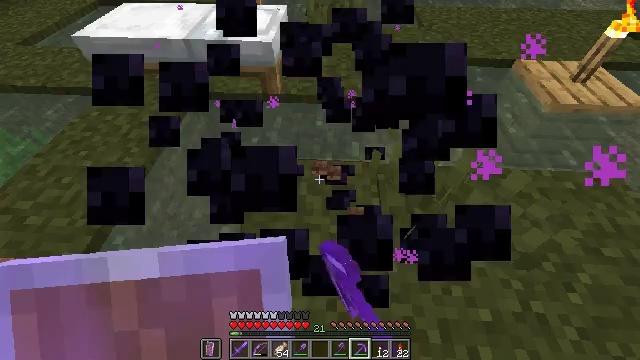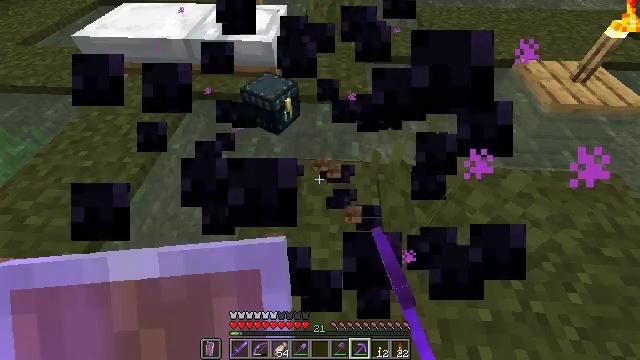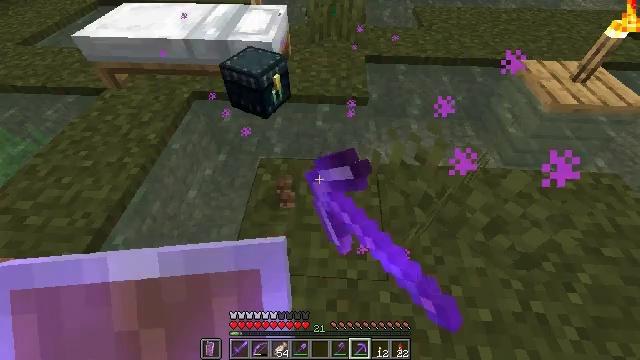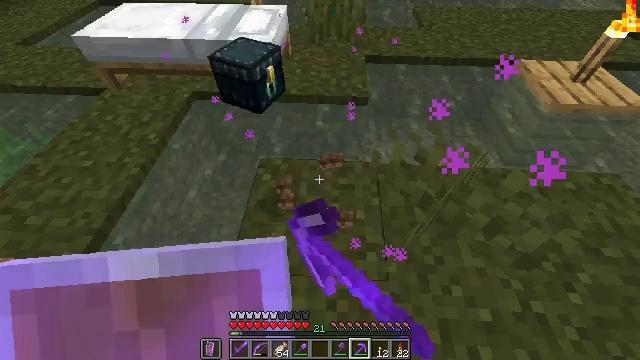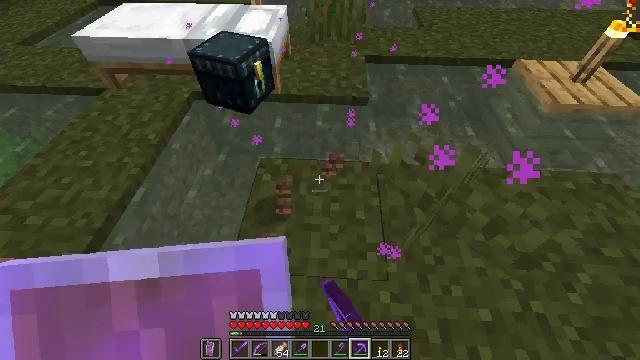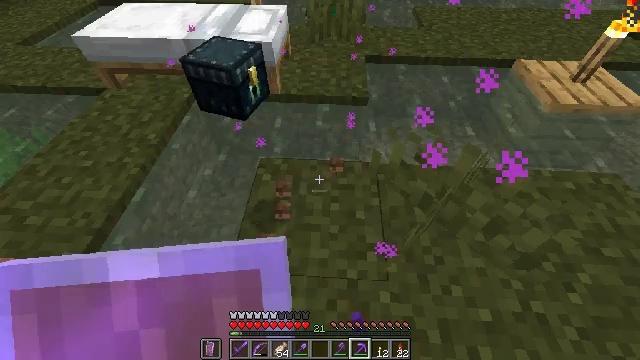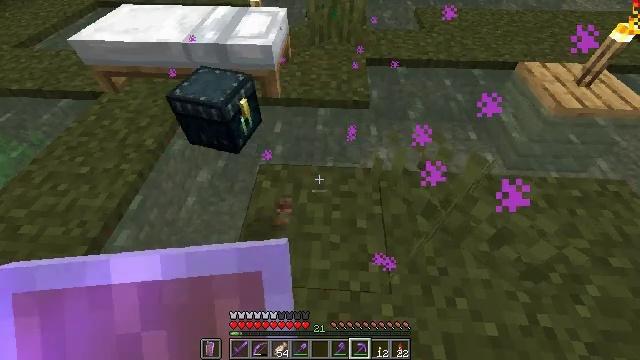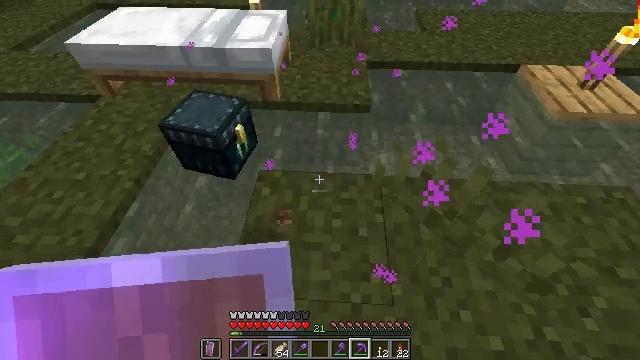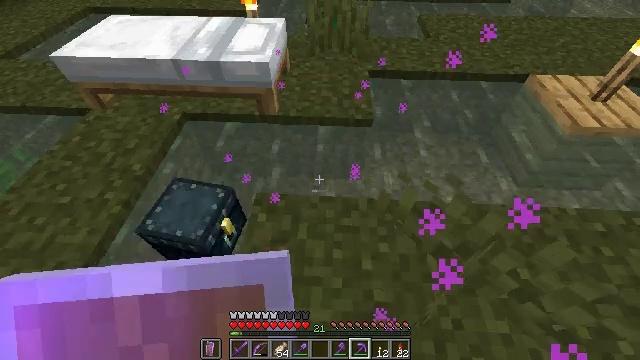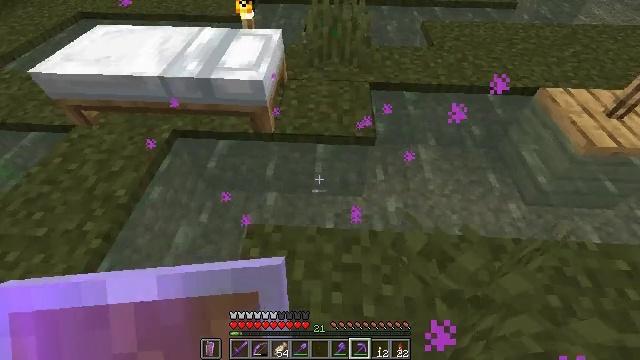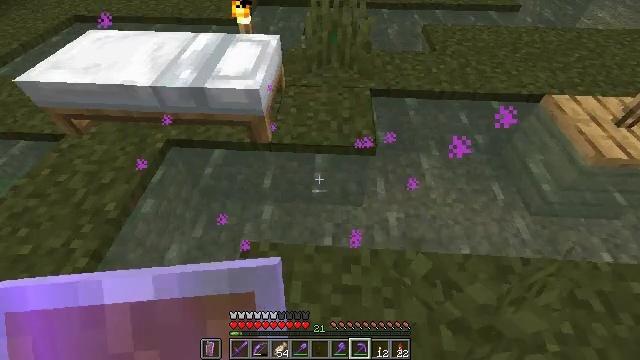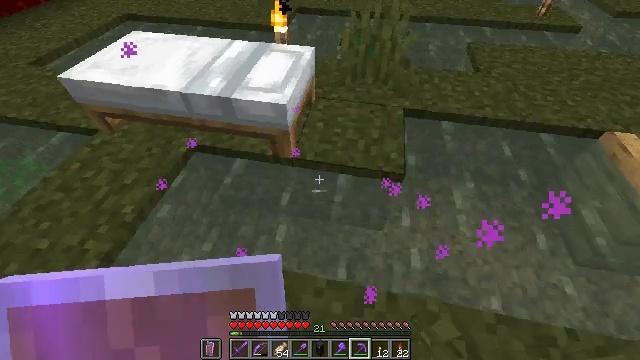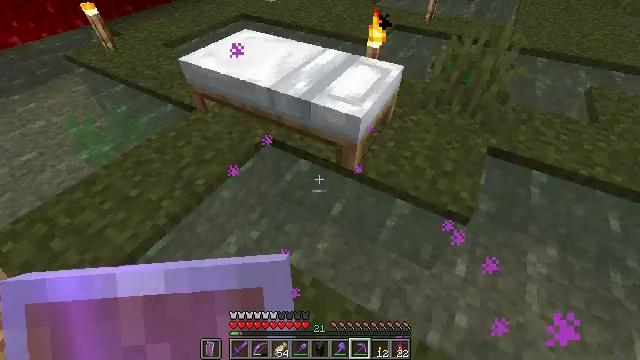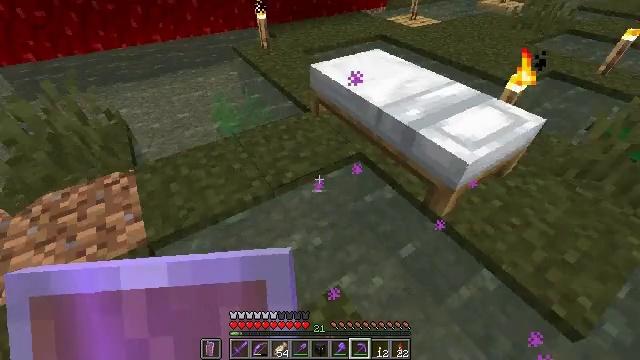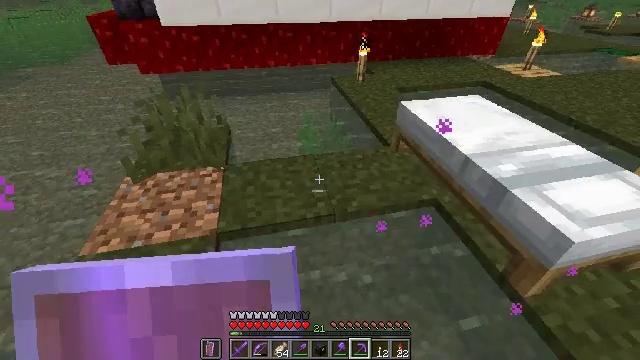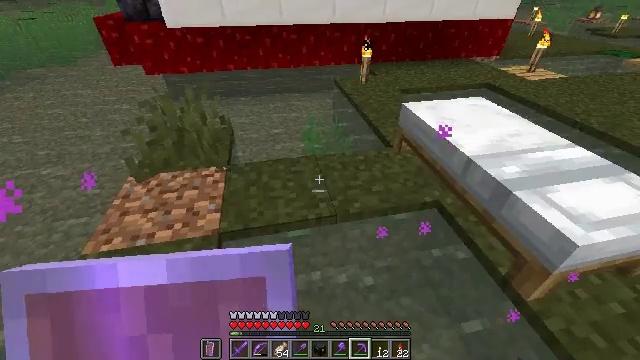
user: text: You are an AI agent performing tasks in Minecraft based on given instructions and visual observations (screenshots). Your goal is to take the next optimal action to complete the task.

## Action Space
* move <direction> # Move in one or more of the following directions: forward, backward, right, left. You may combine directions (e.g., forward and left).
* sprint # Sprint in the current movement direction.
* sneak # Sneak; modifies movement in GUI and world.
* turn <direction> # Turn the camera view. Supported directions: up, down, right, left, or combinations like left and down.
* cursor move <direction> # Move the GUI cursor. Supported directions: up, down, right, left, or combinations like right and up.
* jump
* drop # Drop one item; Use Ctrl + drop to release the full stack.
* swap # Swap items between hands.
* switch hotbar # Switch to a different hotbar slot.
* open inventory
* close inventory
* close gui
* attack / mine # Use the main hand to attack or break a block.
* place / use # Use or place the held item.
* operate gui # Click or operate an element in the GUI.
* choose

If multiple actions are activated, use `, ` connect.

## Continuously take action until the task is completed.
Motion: motion action
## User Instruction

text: Attack the white bed to collect it.
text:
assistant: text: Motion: attack / mine
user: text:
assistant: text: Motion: attack / mine
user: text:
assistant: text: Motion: attack / mine
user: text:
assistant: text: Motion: no_op
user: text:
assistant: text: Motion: no_op
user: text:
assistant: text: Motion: move forward
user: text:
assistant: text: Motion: move forward
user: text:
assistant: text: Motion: move forward
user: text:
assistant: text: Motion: move forward
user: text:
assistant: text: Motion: move forward
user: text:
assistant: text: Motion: turn left
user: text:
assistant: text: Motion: turn left and up
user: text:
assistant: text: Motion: turn left and up
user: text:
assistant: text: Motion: turn left and up
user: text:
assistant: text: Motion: no_op
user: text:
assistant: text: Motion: move left
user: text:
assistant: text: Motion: move left
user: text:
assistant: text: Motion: move left
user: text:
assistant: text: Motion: move left
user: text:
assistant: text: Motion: move left
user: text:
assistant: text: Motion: move left
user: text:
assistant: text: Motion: move left, turn right
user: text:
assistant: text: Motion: move left, turn right
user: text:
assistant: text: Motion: move left, turn right
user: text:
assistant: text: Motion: move left, turn right
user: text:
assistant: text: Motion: move forward and move left, turn right
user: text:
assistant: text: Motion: move forward, turn right and up
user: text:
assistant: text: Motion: move forward, turn right
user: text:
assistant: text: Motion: move forward
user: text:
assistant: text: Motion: move forward